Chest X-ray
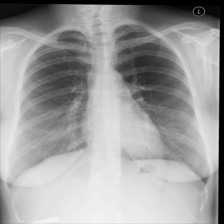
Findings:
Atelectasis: negative
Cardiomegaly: negative
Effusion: negative
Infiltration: negative
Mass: negative
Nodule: negative
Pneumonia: negative
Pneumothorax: negative
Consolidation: negative
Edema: negative
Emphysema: negative
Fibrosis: negative
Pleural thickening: negative
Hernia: negative